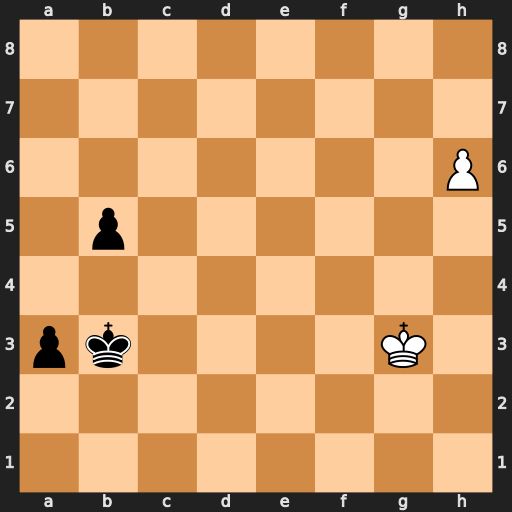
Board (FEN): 8/8/7P/1p6/8/pk4K1/8/8
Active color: w
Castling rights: -
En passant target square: -
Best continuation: h7 b4 h8=Q Ka2 Qh2+